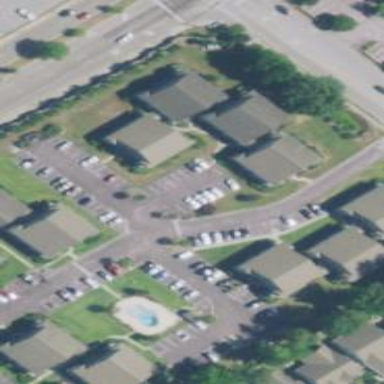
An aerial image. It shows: Neighborhood.